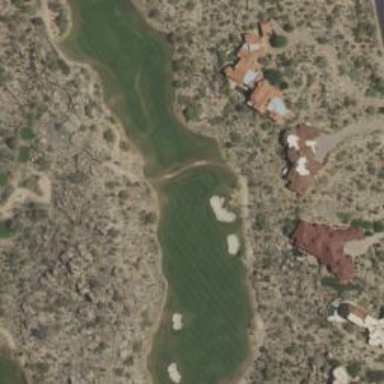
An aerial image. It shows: Rough grassy area used for golf.